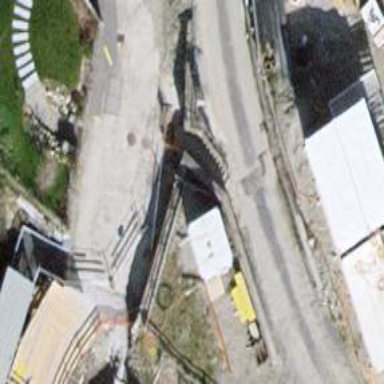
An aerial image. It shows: Road with steps.